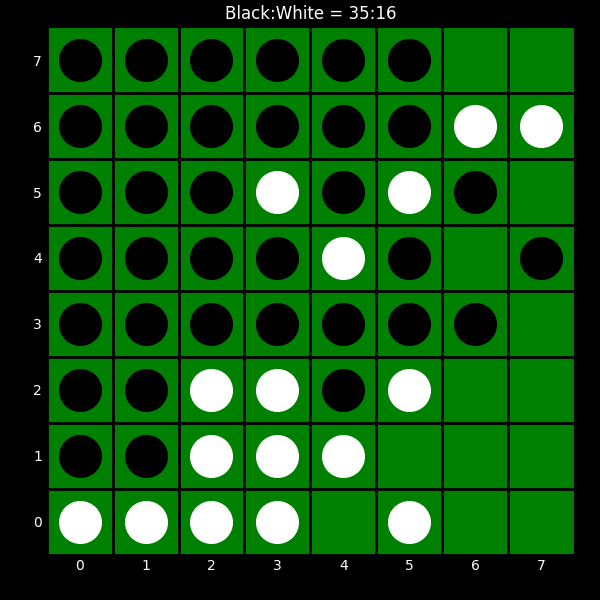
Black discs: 35
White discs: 16